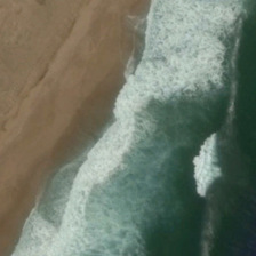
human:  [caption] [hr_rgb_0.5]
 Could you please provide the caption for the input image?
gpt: a wide wave separate the brown sea and the dark green sea .

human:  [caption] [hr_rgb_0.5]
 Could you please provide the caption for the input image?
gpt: The waves beat against the flat brown beach.

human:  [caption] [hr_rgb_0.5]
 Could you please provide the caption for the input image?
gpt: The waves beat against the brown flat beach.

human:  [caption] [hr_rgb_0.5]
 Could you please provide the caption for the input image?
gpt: the waves crash up on the wet sand .

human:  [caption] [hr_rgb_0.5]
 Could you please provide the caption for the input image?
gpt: The waves beat against the flat brown beach.